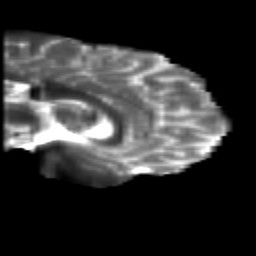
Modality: T2w
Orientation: sagittal
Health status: healthy
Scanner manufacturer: siemens
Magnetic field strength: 3 T
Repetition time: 10 s
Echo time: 0.092 s